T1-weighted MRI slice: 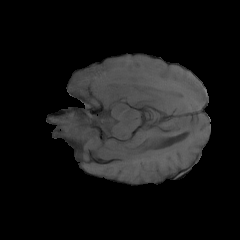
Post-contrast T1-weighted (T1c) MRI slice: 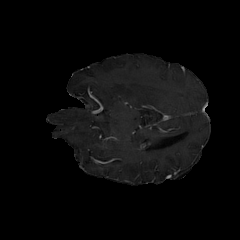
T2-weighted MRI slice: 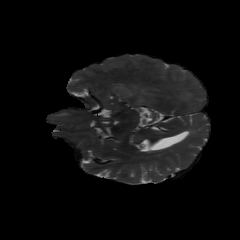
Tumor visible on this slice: no